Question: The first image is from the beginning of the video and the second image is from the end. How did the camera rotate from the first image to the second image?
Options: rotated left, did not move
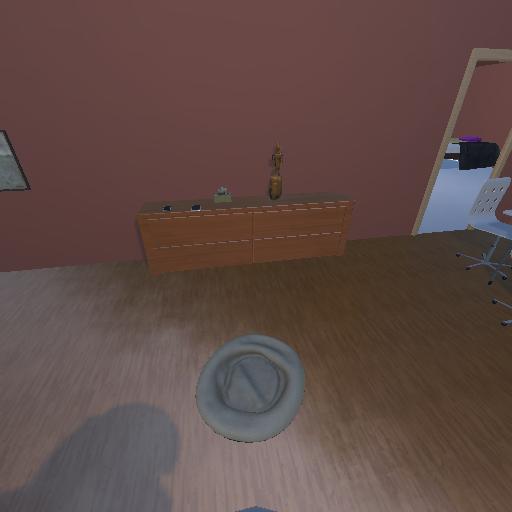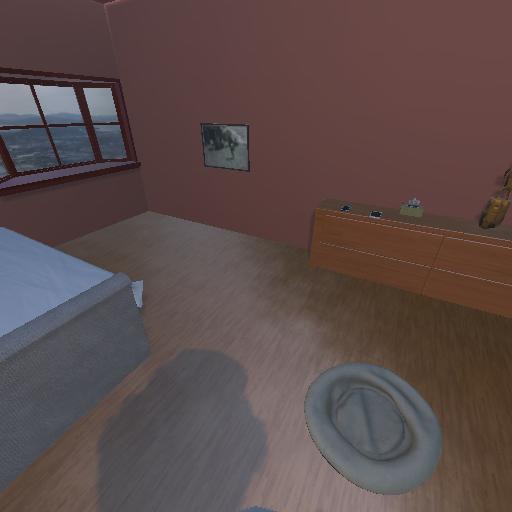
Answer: rotated left